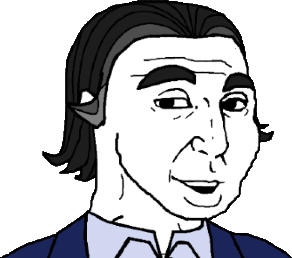
Label: 5_Groomer